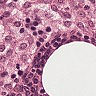
Metastatic tissue present: no